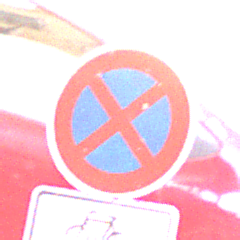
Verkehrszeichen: AbsolutesHalteverbot
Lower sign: EinspurigeFahrzeugeFrei5
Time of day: MorningAfternoon
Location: Outdoor (Urban)
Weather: Clear
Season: NotSpecified
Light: Natural